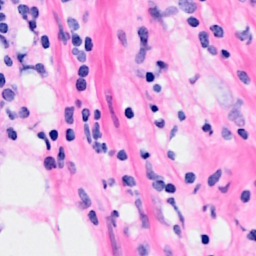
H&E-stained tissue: Breast